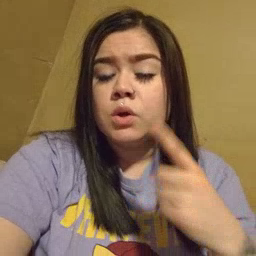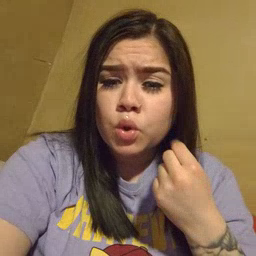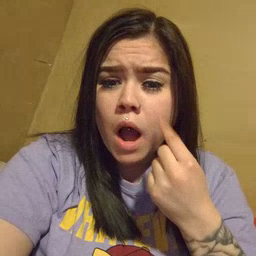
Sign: cry